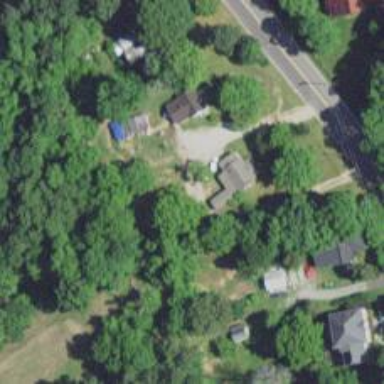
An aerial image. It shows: Driveway leading to service road.